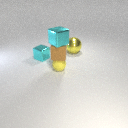
large yellow metal sphere behind small yellow rubber sphere